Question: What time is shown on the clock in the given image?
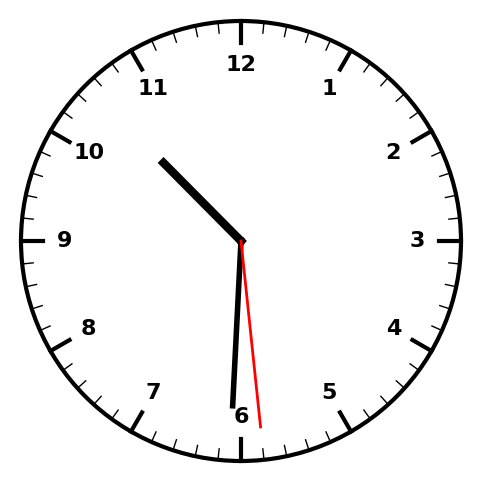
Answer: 10:30:29